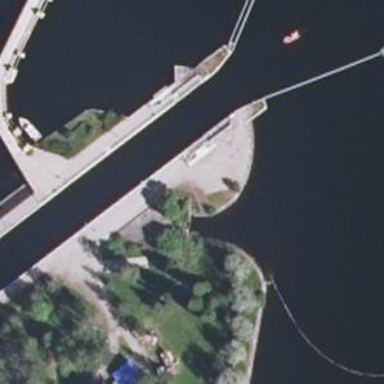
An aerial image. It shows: Bridge supported by pivot pier.